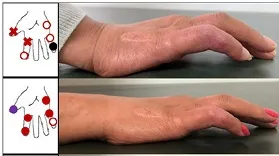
Clinical images showing the improvement in deformities 1 week (upper photograph), 2 weeks (middle photograph) and 1 month (bottom photograph) after the induction phase of secukinumab. The improvements in palmar and plantar tactile sensitivity and related pain were also impressive. Each color represents the lightest tactile sensation felt by esthesiometry (gram-force (gf)): blue circle = 0,2 gf; purple circle = 2,0 gf; full red circle = 4,0 gf; red x = 10 gf; white circle with red edges = 300 gf; black circle = absence of sensitivity.
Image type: medical_photograph (skin_photograph)